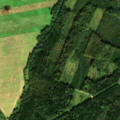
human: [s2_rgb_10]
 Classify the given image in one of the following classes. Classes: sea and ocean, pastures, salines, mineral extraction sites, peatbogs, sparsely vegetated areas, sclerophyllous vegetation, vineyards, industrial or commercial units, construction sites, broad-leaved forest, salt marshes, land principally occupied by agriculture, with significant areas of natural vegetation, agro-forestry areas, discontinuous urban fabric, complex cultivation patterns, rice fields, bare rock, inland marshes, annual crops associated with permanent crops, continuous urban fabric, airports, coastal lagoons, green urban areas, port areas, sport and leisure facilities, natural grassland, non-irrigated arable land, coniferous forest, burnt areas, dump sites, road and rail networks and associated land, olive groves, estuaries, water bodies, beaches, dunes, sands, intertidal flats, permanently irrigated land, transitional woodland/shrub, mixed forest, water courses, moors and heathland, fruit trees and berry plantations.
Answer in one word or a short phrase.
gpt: non-irrigated arable land, pastures, coniferous forest, mixed forest, transitional woodland/shrub